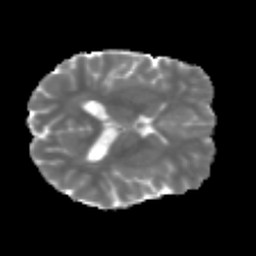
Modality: MD
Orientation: axial
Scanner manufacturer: siemens
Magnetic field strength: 3 T
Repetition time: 3.6 s
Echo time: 0.092 s